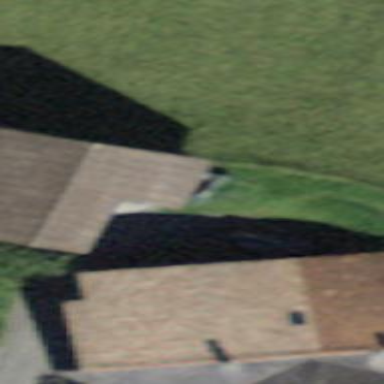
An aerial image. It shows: Shed.